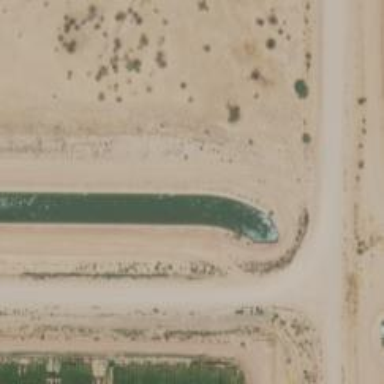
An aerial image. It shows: Canal.